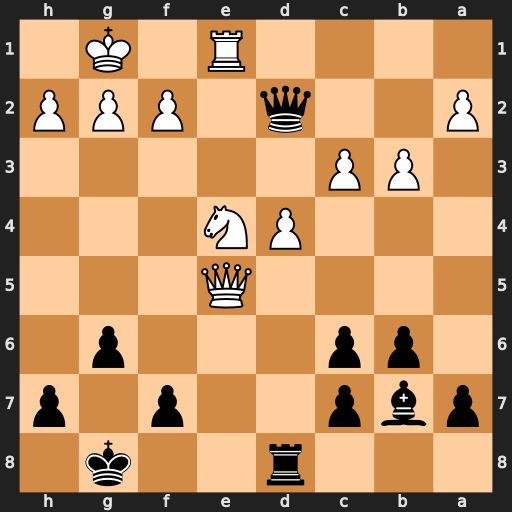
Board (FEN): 3r2k1/pbp2p1p/1pp3p1/4Q3/3PN3/1PP5/P2q1PPP/4R1K1
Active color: b
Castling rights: -
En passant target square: -
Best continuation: Qxe1#